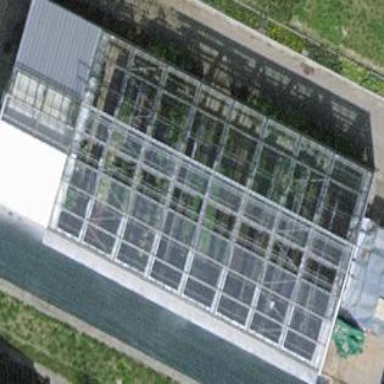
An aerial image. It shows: Area dedicated to greenhouse horticulture.